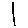
Label: line